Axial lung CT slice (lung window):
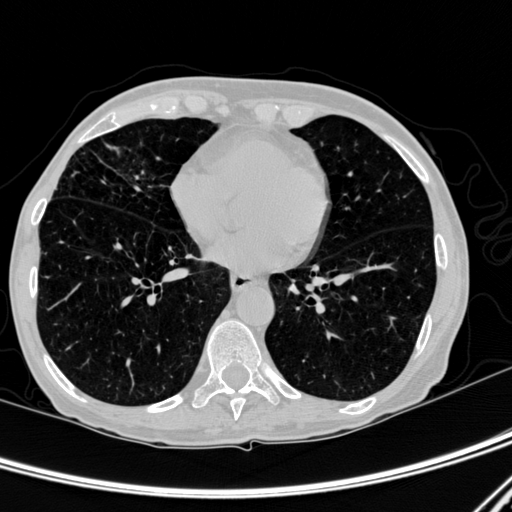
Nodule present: no